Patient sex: M
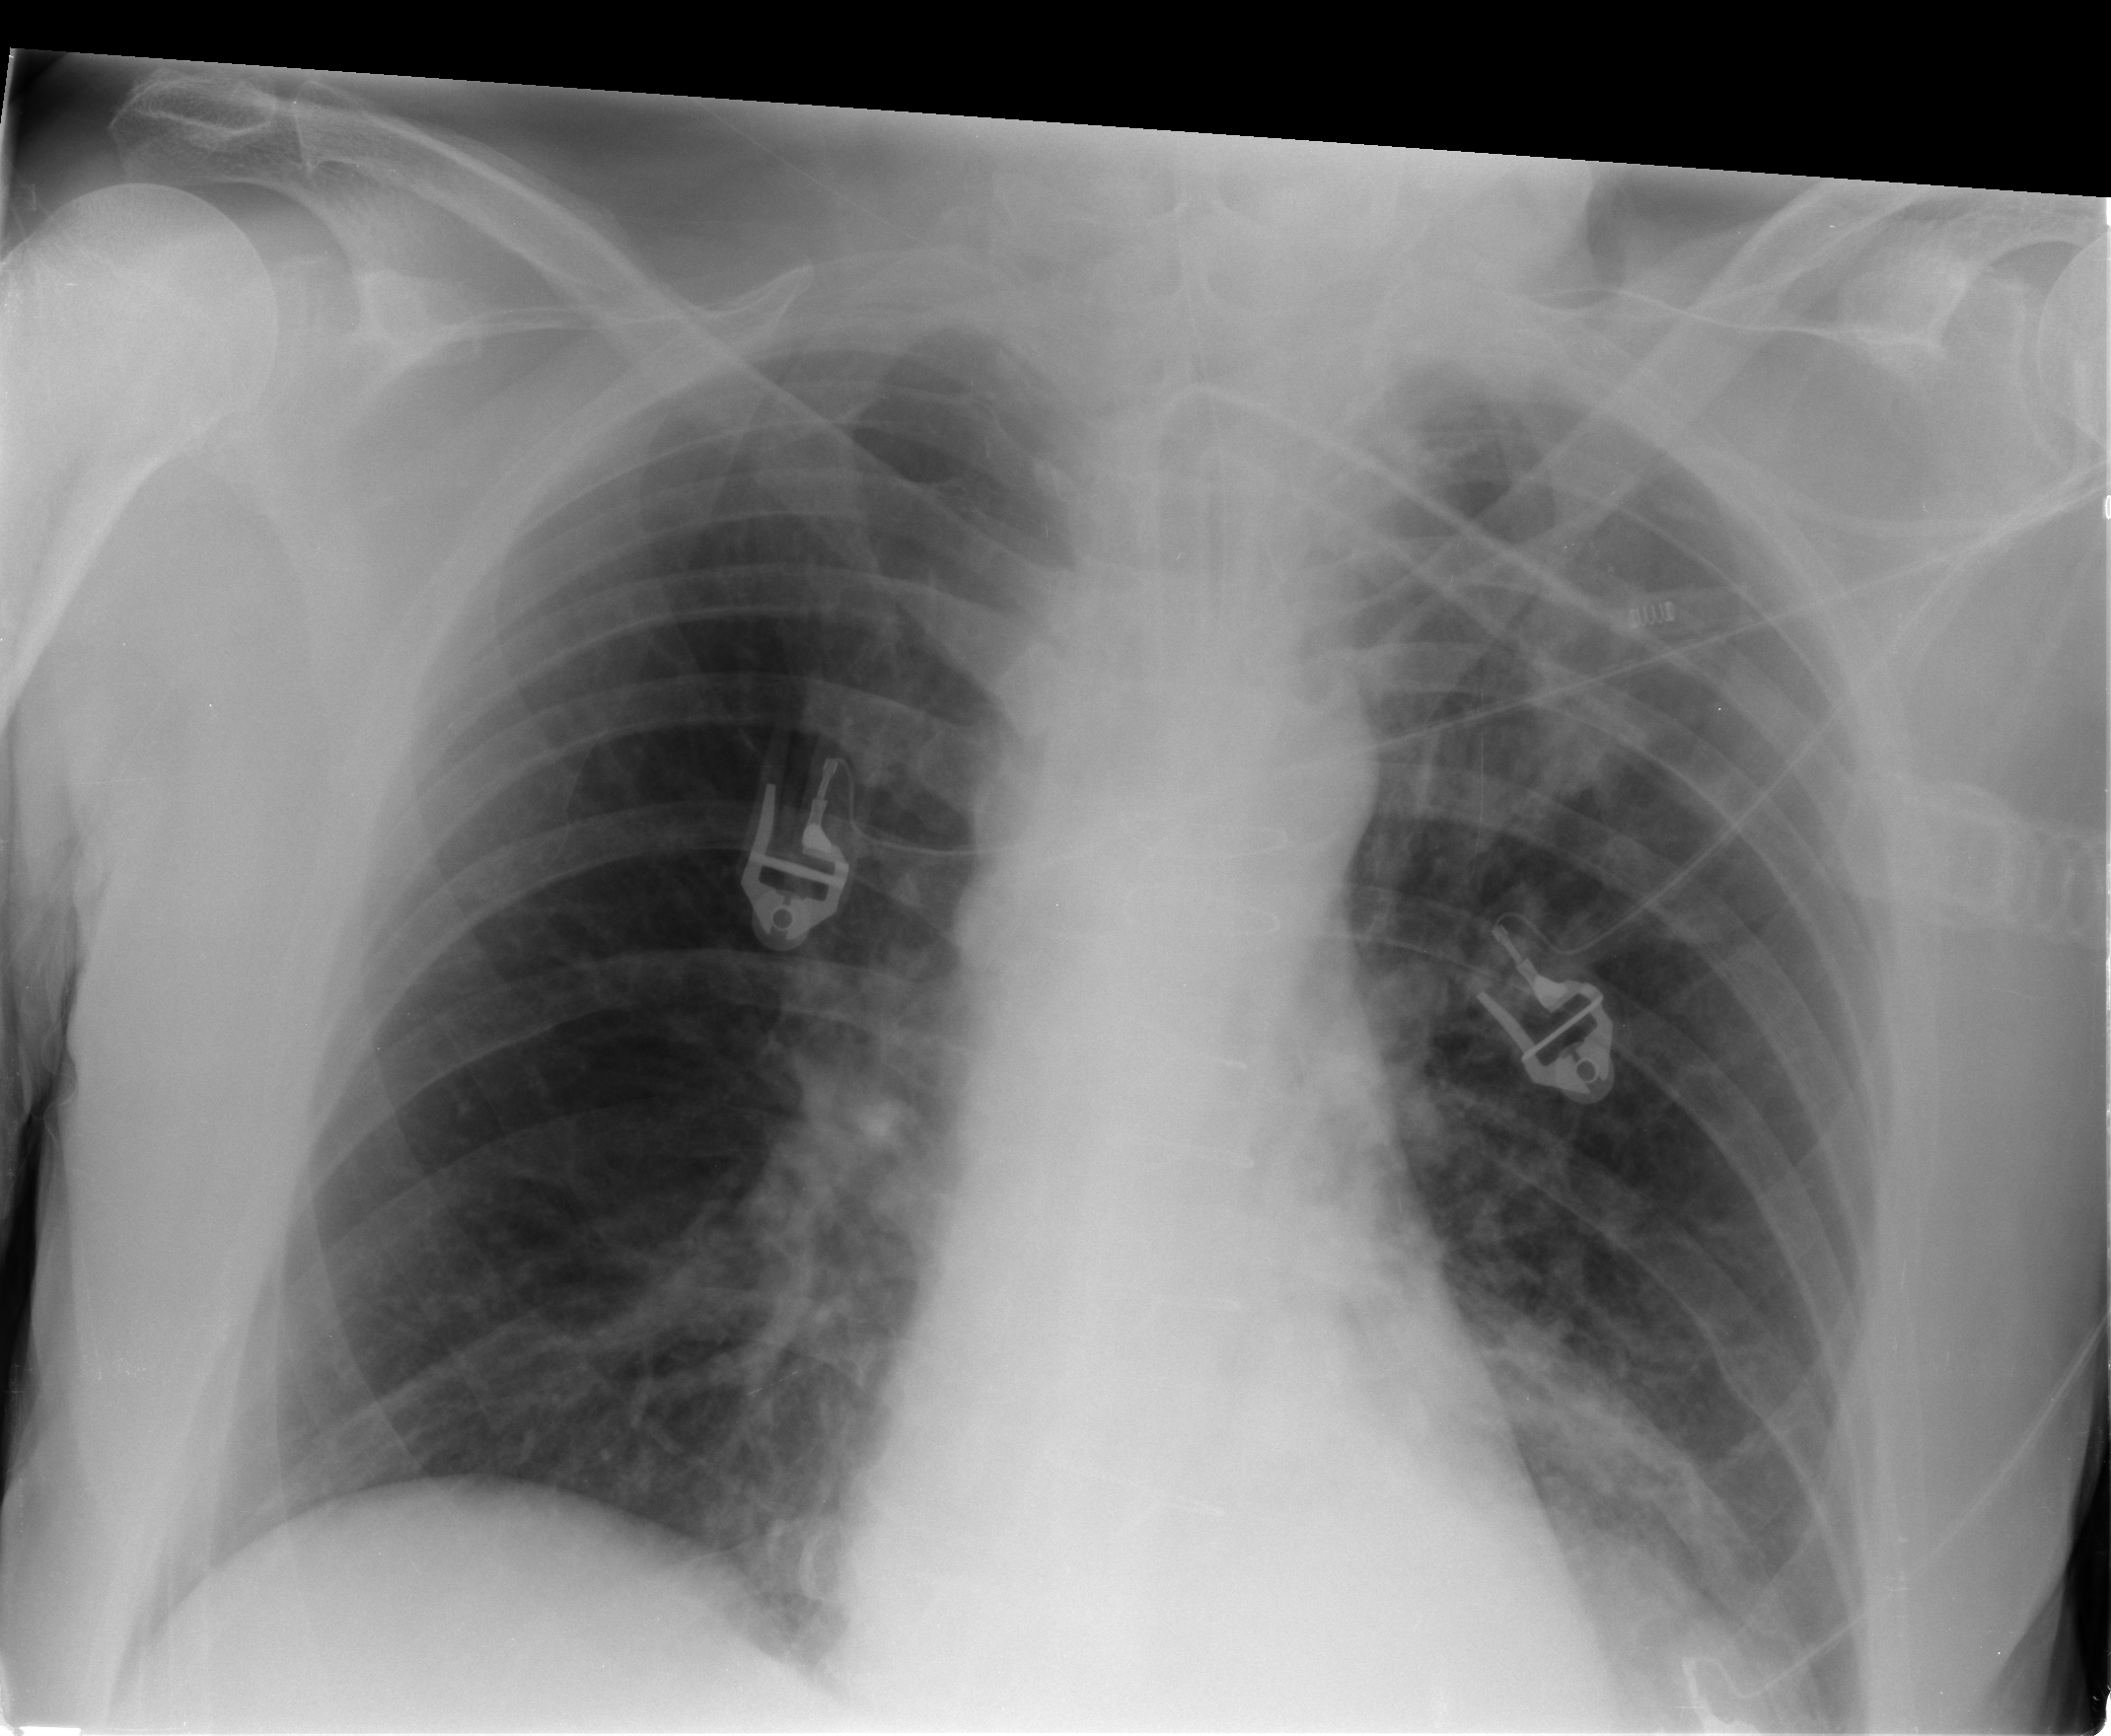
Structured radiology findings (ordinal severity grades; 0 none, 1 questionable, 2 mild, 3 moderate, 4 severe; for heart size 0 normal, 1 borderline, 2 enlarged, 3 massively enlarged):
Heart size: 0
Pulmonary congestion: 2
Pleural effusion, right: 0
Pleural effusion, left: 0
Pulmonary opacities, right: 0
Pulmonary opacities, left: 0
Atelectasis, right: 0
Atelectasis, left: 1